Field crop: tomato
Growth stage: 2
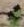
Species: solanum